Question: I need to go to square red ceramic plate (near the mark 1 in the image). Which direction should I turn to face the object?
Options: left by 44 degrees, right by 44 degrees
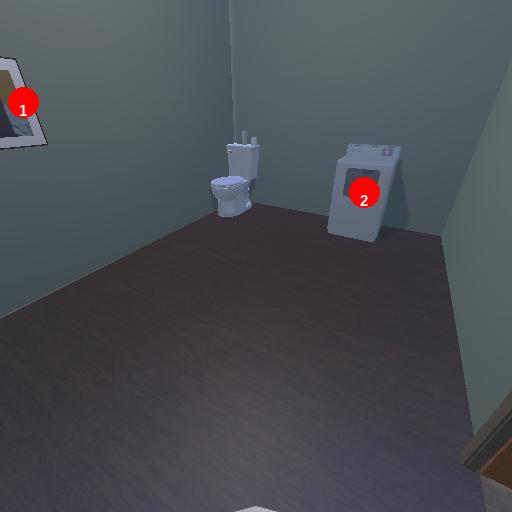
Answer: left by 44 degrees